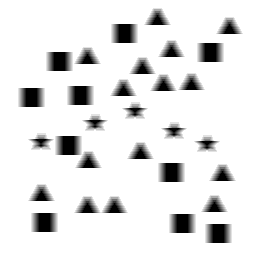
Squares: 10
Triangles: 15
Stars: 5
Total shapes: 30